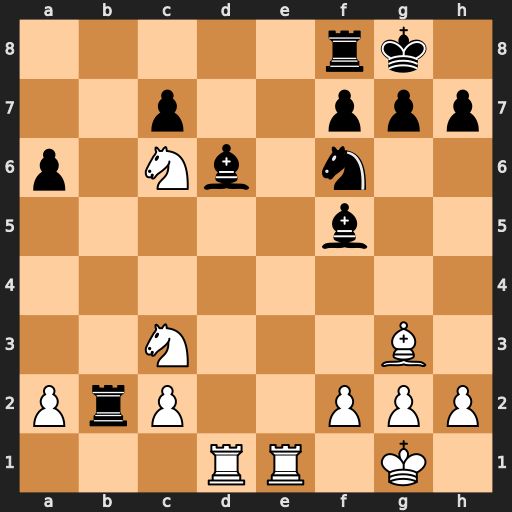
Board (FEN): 5rk1/2p2ppp/p1Nb1n2/5b2/8/2N3B1/PrP2PPP/3RR1K1
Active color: w
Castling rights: -
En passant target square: -
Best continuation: Bxd6 cxd6 Ne7+ Kh8 Nxf5